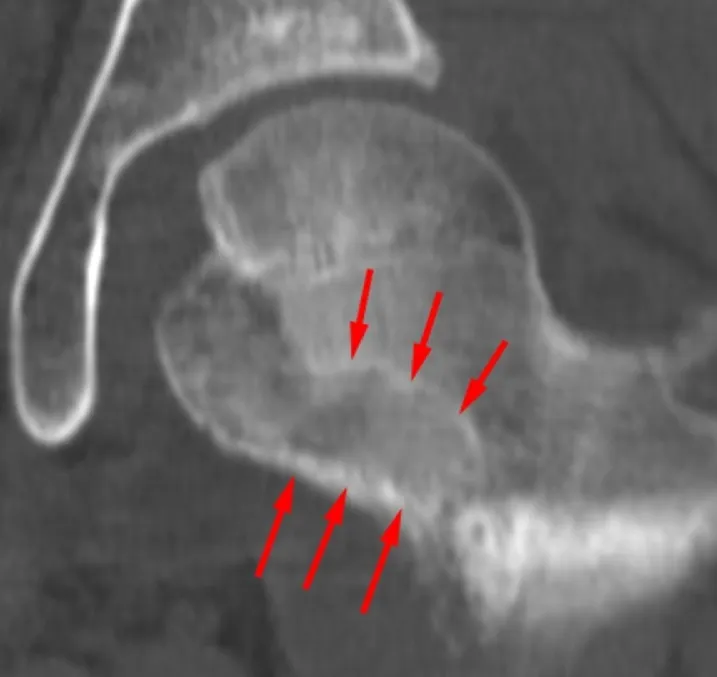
A reconstructed CT image at two weeks post-surgery. Red arrows show the route taken to reach the tumor.
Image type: radiology (ct)